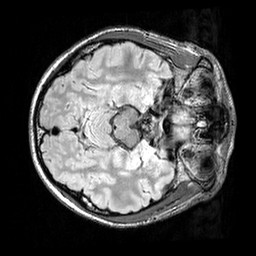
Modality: FLAIR
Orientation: axial
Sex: male
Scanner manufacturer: siemens
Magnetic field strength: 3 T
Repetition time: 5 s
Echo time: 0.395 s